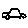
Label: car